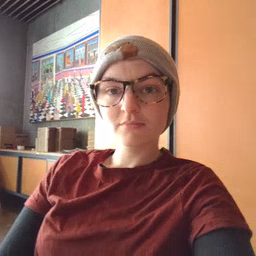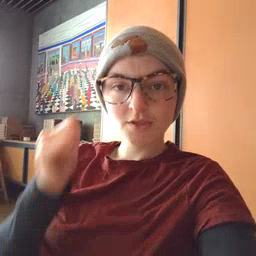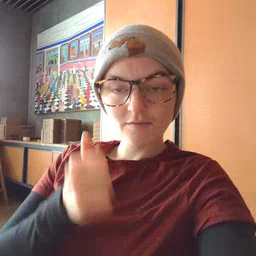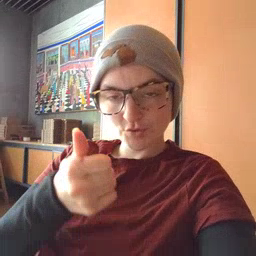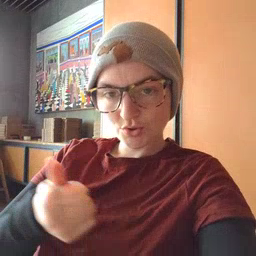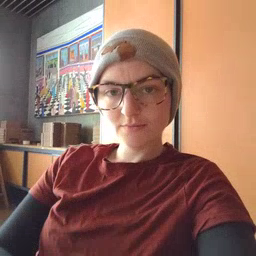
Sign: every